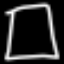
Label: square